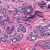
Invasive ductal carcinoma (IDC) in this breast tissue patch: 0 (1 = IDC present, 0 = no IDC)